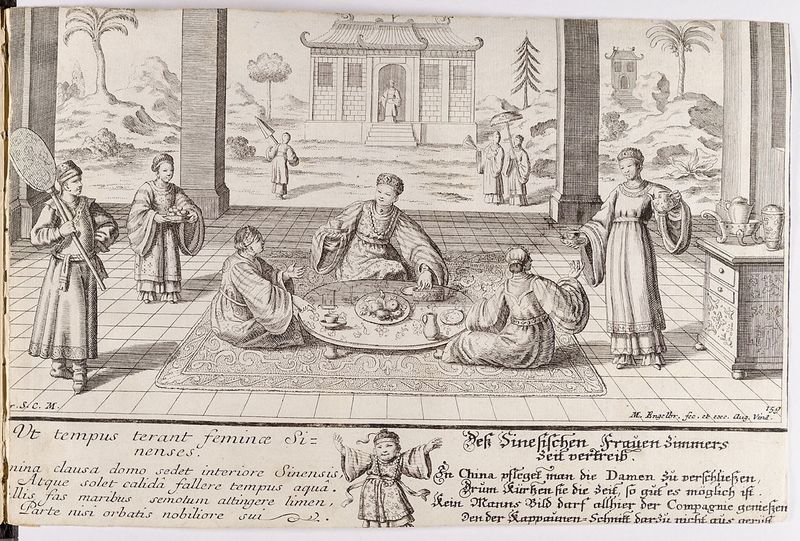
Titel: Das chinesische Frauenzimmer
Künstler: Martin Engelbrecht
Standort: Hamburg
Institution: Museum für Kunst und Gewerbe Hamburg
Schlagwörter: frau, hintergrund, säulen, haus, obst, sonnenschirm, gesellschaft, teppich, architektur, barock, diener, teller, gewänder, kanne, schrift, papier, grafik, graphik, picknick, freizeit, vasen, fotografie, photographie, druck, druckgraphik, druckgrafik, stich, tracht, schläger, palmen, teekanne, tempel, samowar, kupferstich, pagode, erklärung, morgenland, bäumen, chinesen, gerippt, volkstracht, kommoden, teestunde, hobby, reproduktionen, barockzeit, barockzeitalter, druckerzeugnisse, völker, nationalitäten, freizeitaktivitäten, ornamentstich, vorlageblätter, chinesendarstellungen